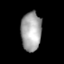
Tissue: lung
Cell type: Fibroblasts
Senescence score: 0.5501
Nuclear area (px): 781
Mean DAPI intensity: 165.012